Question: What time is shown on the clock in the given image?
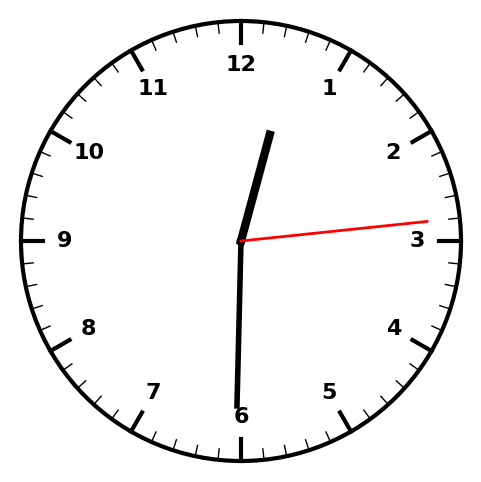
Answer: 12:30:14